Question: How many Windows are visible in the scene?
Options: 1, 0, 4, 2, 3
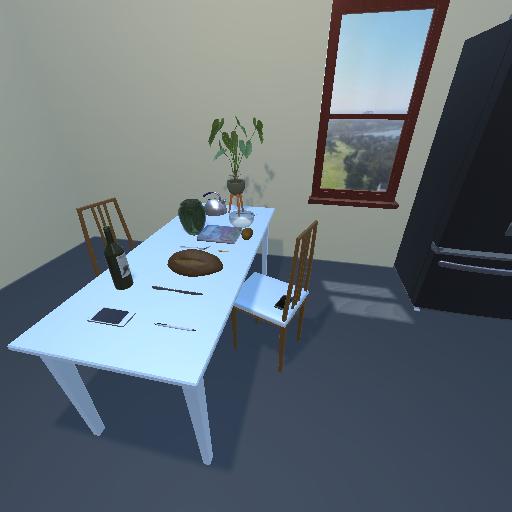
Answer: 1